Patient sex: F
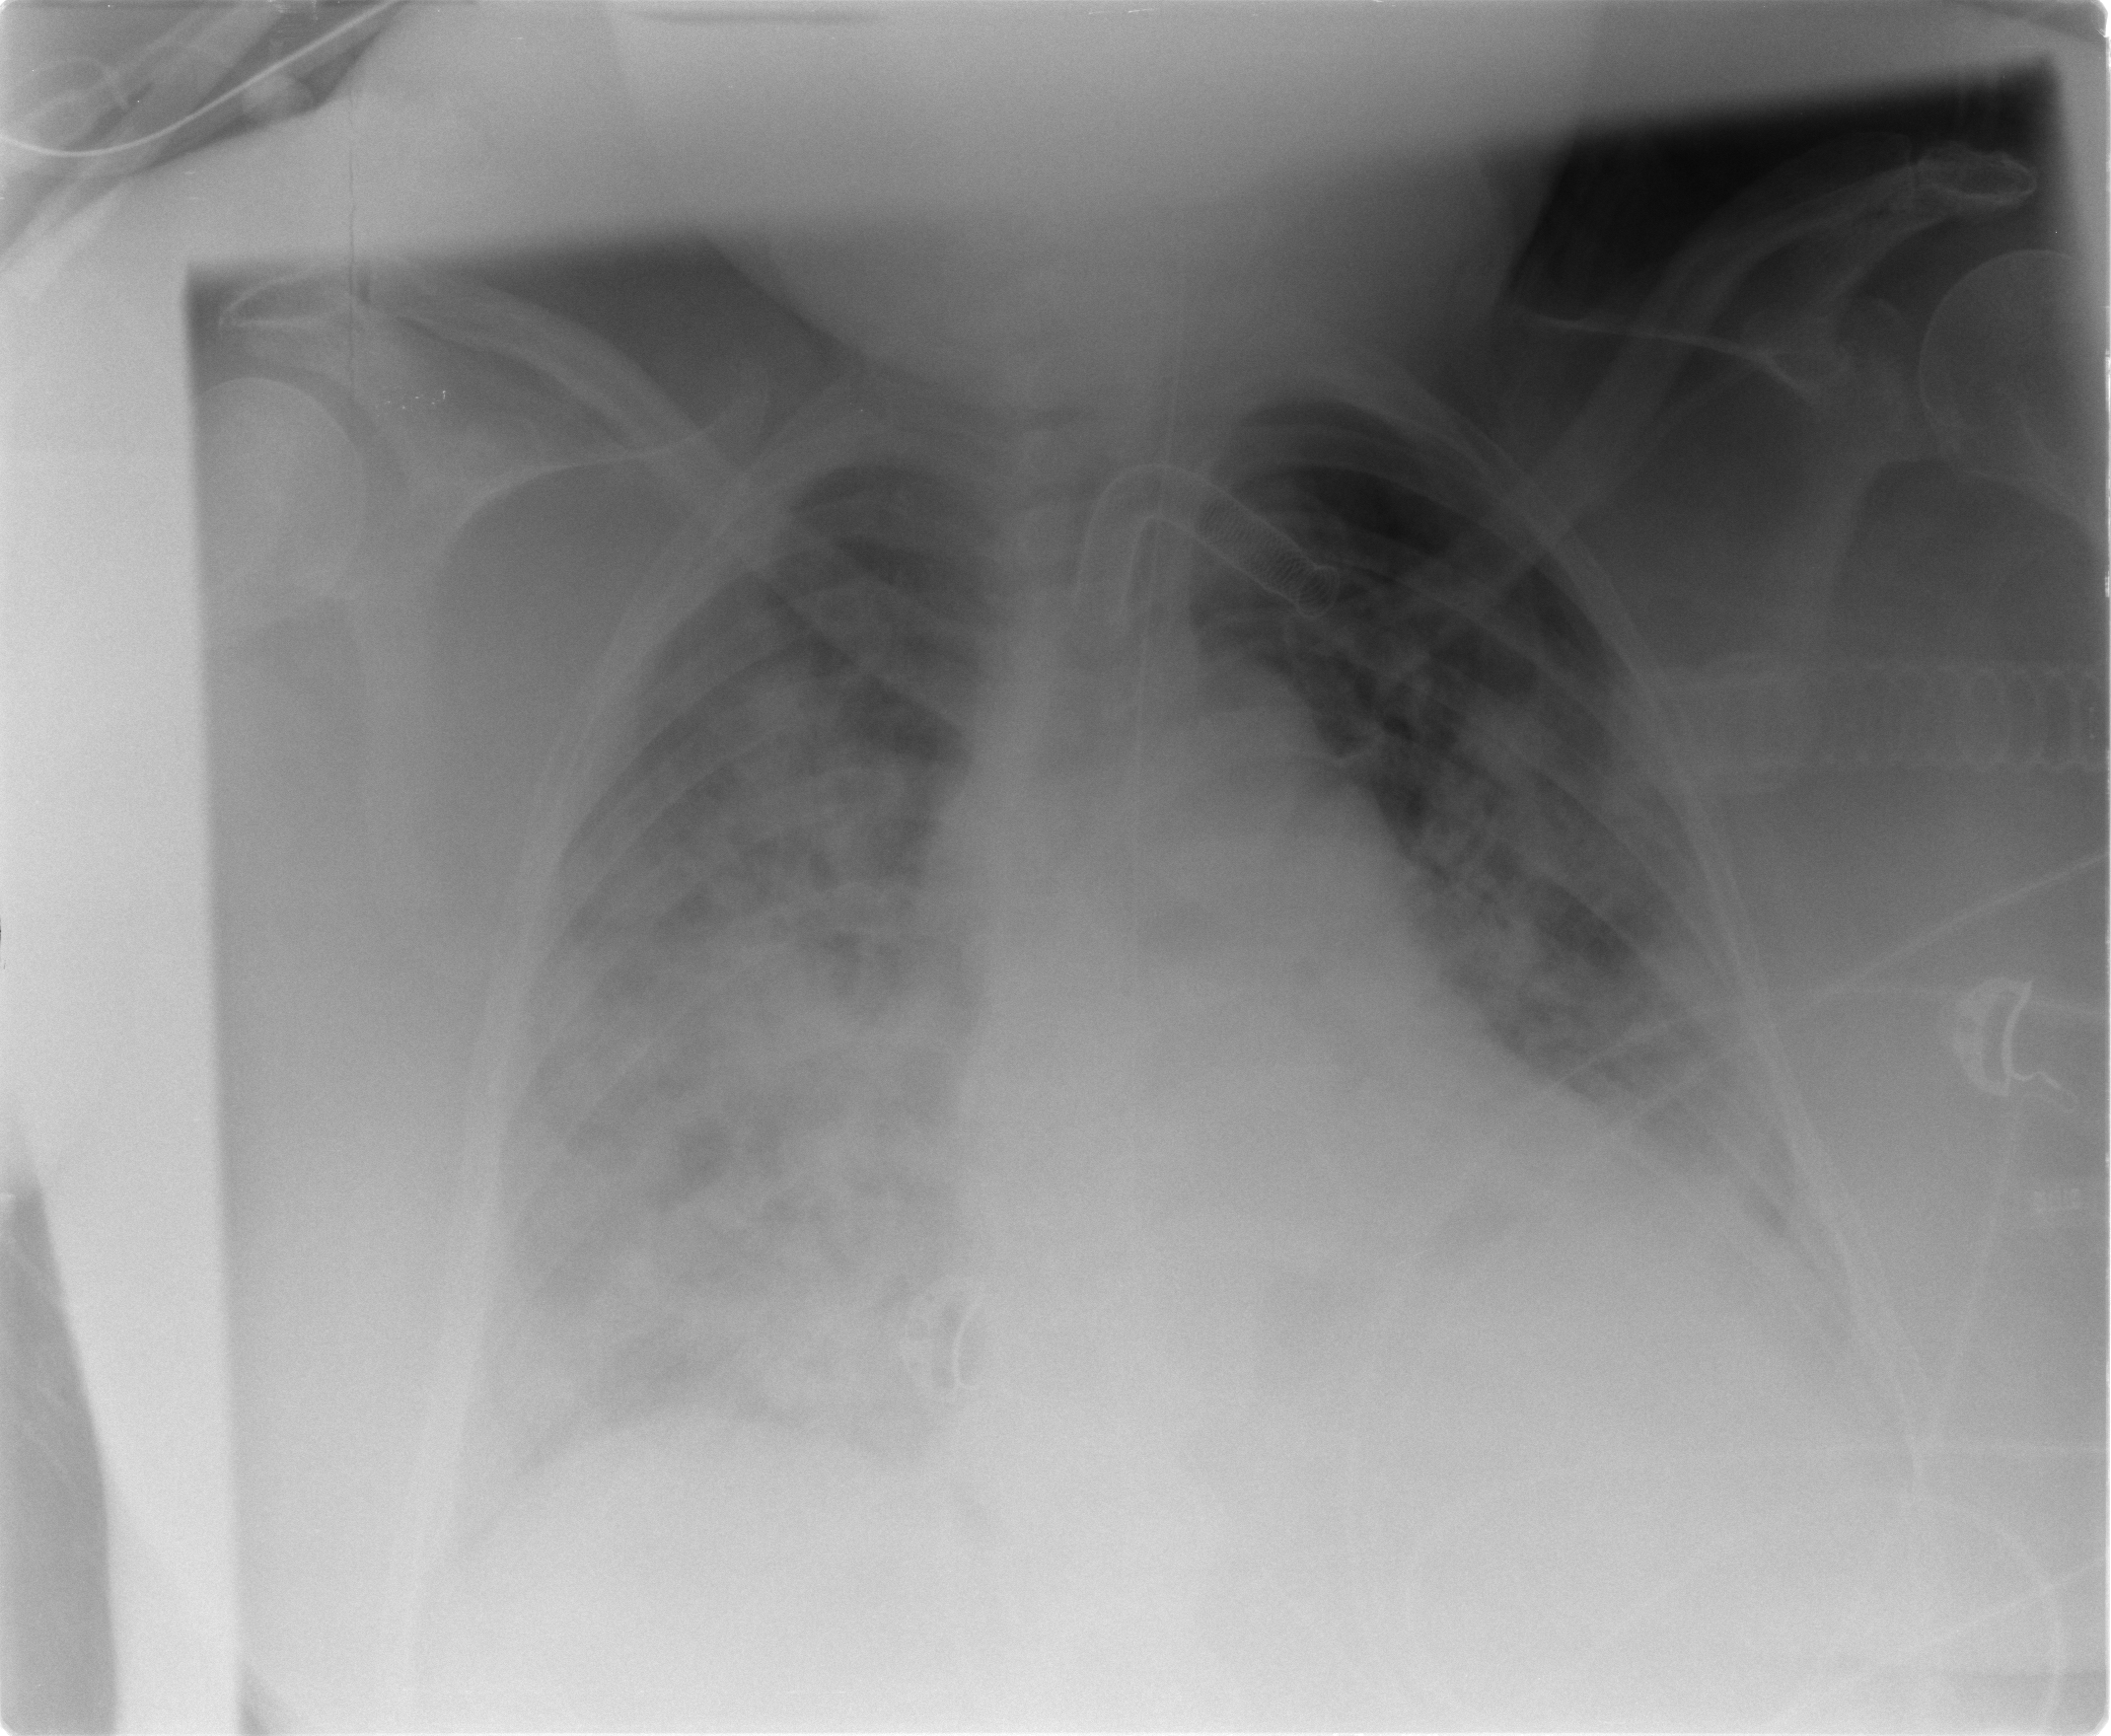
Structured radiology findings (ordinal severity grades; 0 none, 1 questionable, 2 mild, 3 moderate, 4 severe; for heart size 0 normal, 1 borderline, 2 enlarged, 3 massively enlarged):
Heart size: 0
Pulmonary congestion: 2
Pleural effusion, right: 2
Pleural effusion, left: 2
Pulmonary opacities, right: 4
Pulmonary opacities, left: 3
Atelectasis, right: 3
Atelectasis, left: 2